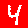
Digit: 4